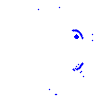
Particle: kaon